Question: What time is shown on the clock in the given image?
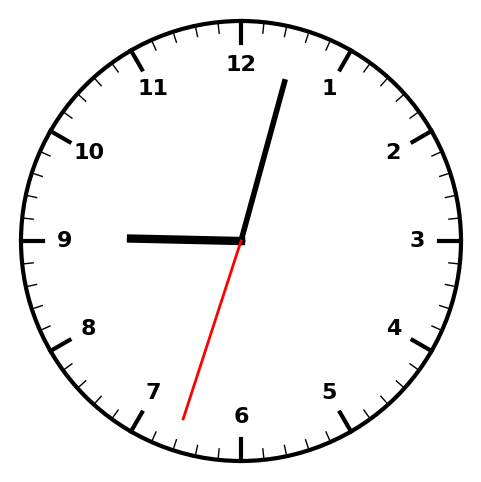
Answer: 09:02:33